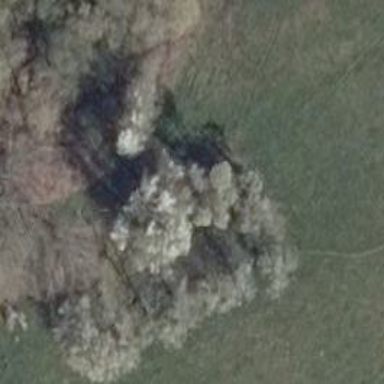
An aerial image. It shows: Beautiful tree in nature.